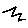
Label: zigzag